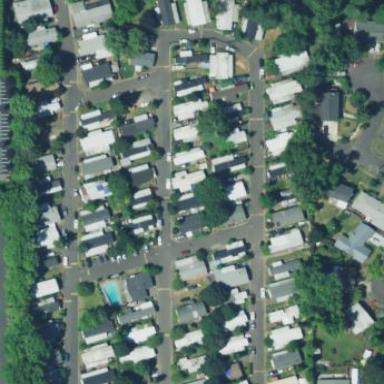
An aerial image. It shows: Residential area designated as trailer park.